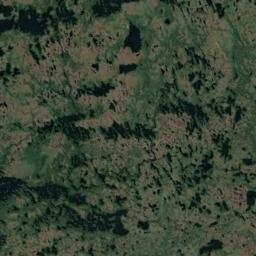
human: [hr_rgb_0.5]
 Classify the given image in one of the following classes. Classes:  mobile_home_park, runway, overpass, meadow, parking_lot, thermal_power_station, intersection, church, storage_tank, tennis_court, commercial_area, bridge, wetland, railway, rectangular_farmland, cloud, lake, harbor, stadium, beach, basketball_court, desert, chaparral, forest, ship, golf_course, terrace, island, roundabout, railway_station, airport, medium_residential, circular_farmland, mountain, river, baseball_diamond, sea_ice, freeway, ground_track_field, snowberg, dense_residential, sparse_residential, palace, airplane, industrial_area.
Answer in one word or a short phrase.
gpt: wetland